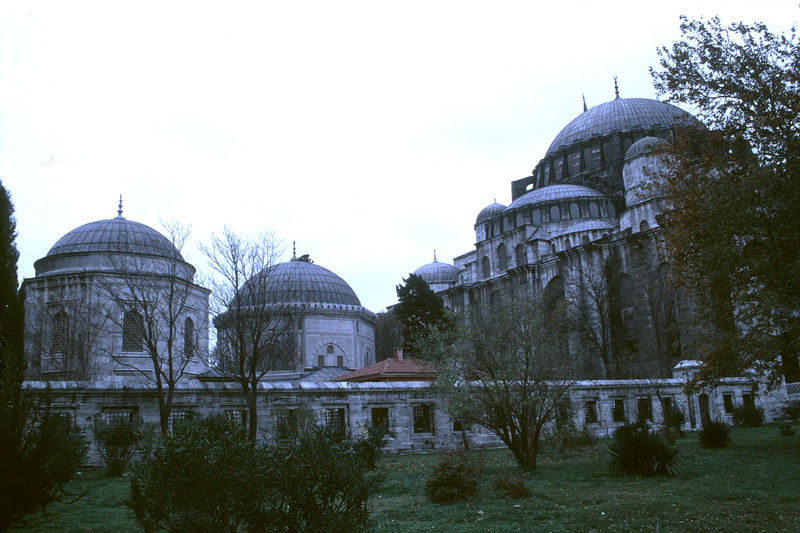
Titel: Süleymaniye-Moschee (Süleymaniye Camii)
Künstler: Koca Mimar Sinan
Standort: Istanbul (EU - Türkei)
Schlagwörter: baum, himmel, bäume, grün, bunt, fenster, glas, gebäude, haus, wiese, wand, stein, strauch, busch, büsche, gitter, kirche, sträucher, garten, mauer, kuppel, draussen, foto, fotografie, photographie, kuppeln, moschee, religion, photo, halbrund, ziegeldach, türkei, römisch, kuppelbau, synagoge, istanbul, stracuh, hagia sofia, konstantinopel, kuppeldächer, eingemauert, fenster#